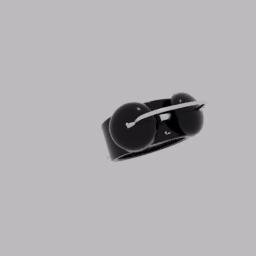
Label: appliances